Field crop: maize
Growth stage: 1
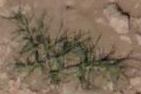
Species: salsola